Question: I have a frame with several radio buttons where the user is supposed to select the "Category" that his Occupation falls into and then unconditionally also specify his occupation.

If the user selects "Retired", the requirement is to prefill "Retired" in the "Specify Occupation" text box and to disable it to prevent it from being changed. The Specify Occupation text box should also no longer be a tab stop. If the user selects a radio button other than Retired the Specify Occupation text box should be enabled and once again and the Specify Occupation text box should once again be in the normal tab sequence.
Originally, I was setting and clearing the disabled property on the Specify occupation textbox, then I found out that, upon submitting the form, disabled fields are excluded from the submit and the REQUIRED validator on the Specify Occupation textbox was being raised because the textbox was being blanked out.
What is the best way to solve this? My approach below was to mimic a disabled text box by setting/resetting the readonly attribute on the text box and changing the background color to make it appear disabled. (I suppose I should be changing the forecolor instead of teh background color). Nevertheless, my code to make the textbox readonly and to reset it doesn't appear to be working.
'''
function OccupationOnClick(sender) {
debugger;
var optOccupationRetired = document.getElementById("<%= optOccupationRetired.ClientId %>");
var txtSpecifyOccupation = document.getElementById("<%= txtSpecifyOccupation.ClientId %>");
var optOccupationOther = document.getElementById("<%= optOccupationOther.ClientId %>");
if (sender == optOccupationRetired) {
txtSpecifyOccupation.value = "Retired"
txtSpecifyOccupation.readonly = "readonly";
txtSpecifyOccupation.style.backgroundColor = "#E0E0E0";
txtSpecifyOccupation.tabIndex = -1;
}
else {
if (txtSpecifyOccupation.value == "Retired")
txtSpecifyOccupation.value = "";
txtSpecifyOccupation.style.backgroundColor = "#FFFFFF";
txtSpecifyOccupation.readonly = "";
txtSpecifyOccupation.tabIndex = 0;
}
}
'''
Can someone provide a suggestion to me on the best way to handle this scenario and provide a tweek to the code above to fix the setting/resetting on the readonly property?
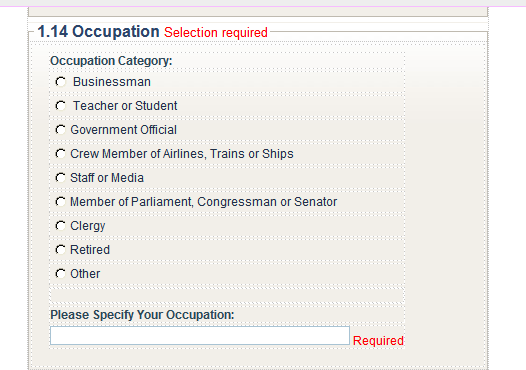
Answer: I recently had to do the same thing. Here's how I solved it.
1. go back to using the disabled property rather than readonly.
2. replace the RequiredFieldValidator with a CustomValidator. in your client and server validation functions, determine if you need to check the text input based on the condition of the Retired radio button. then check for input in the text box if you need to. (on the js side you can check the disabled property on the textbox itself to save yourself a step).
3. on the server side you should double check the radio button selection, and if "Retired" is selected, you should make sure that "Occupation" value is actually "Retired". this gets you around the issue of not getting a value from a disabled field, and you should be doing it anyway (never trust the user and all that).